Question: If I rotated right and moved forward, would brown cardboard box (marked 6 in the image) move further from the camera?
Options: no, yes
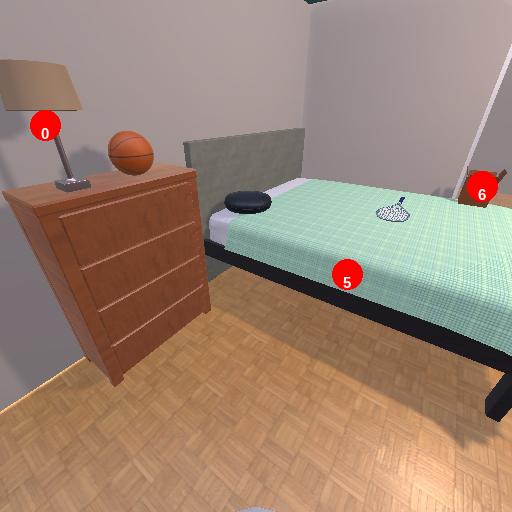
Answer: no